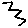
Label: zigzag